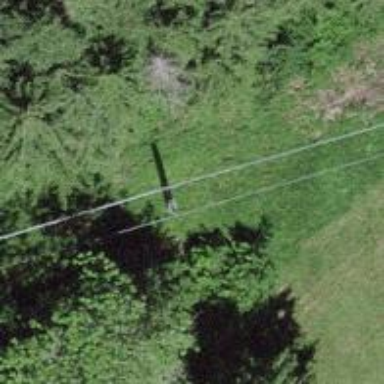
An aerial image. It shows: Power pole.